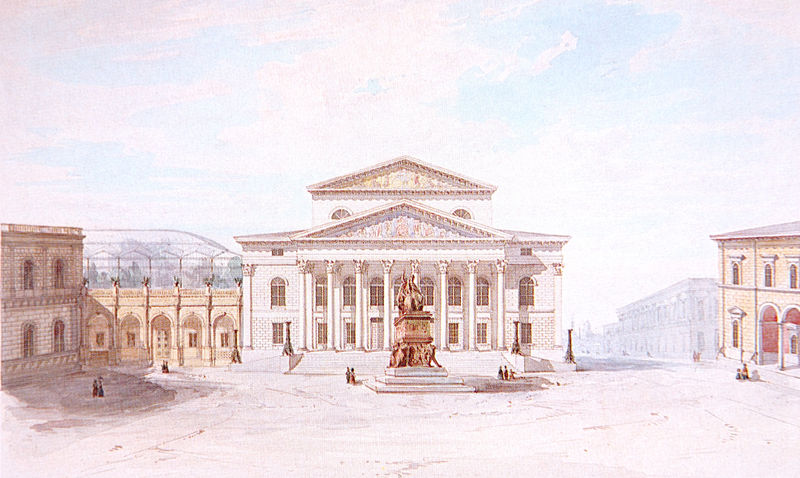
Titel: Wintergarten der Residenz München (3. Projekt)
Künstler: Franz Jakob Kreuter
Standort: München
Institution: Stadtmuseum, Graphische Sammlung
Schlagwörter: flügel, gruppe, himmel, schatten, weiß, wolken, aquarell, gelb, menschen, stadt, braun, fenster, glas, hell, licht, pastell, schwarz, skizze, strasse, säule, säulen, tür, zeichnung, dach, gebäude, haus, schloss, wolke, malerei, architektur, blass, sockel, weit, ferne, häuser, weite, rauch, wege, adel, klassizismus, leuchte, oper, theater, england, renaissance, vorbau, skulptur, statue, ansicht, bogen, fassade, fassaden, passanten, perspektive, straßenflucht, studie, leer, giebel, kahl, spazieren, platz, sepia, treppe, treppen, stufe, stufen, podest, tor, arkade, loggia, antike, helligkeit, münchen, palast, palazzo, stockwerk, spaziergang, denkmal, klassische moderne, entwurf, rathaus, arkaden, kapitell, fries, dreiecksgiebel, rustika, residenz, portikus, antik, gewächshaus, historismus, zentrum, tempel, fresko, museum, basis, reliefs, glasdach, orangerie, bauten, standbild, forum, kapitol, post, monument, klenze, schinkel, plinte, säulengang, federzeichnung, dorfplatz, aufriss, tempelfront, tympanon, etage, königsbau, ädikula, gesamtansicht, paare, reiterdenkmal, glaskuppel, nationaltheater, thermenfenster, max-joseph-platz, maximilianstraße, piazza, ludwig i., allerheilgenhofkirche, alte post, antikenrezeption, arcade, fensterkreuze, glasgarten, max i. joseph, max joseph, staatsoper, poritkus, 1900, 1800, portik, denknkmal, rsthaus, piaza